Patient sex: M
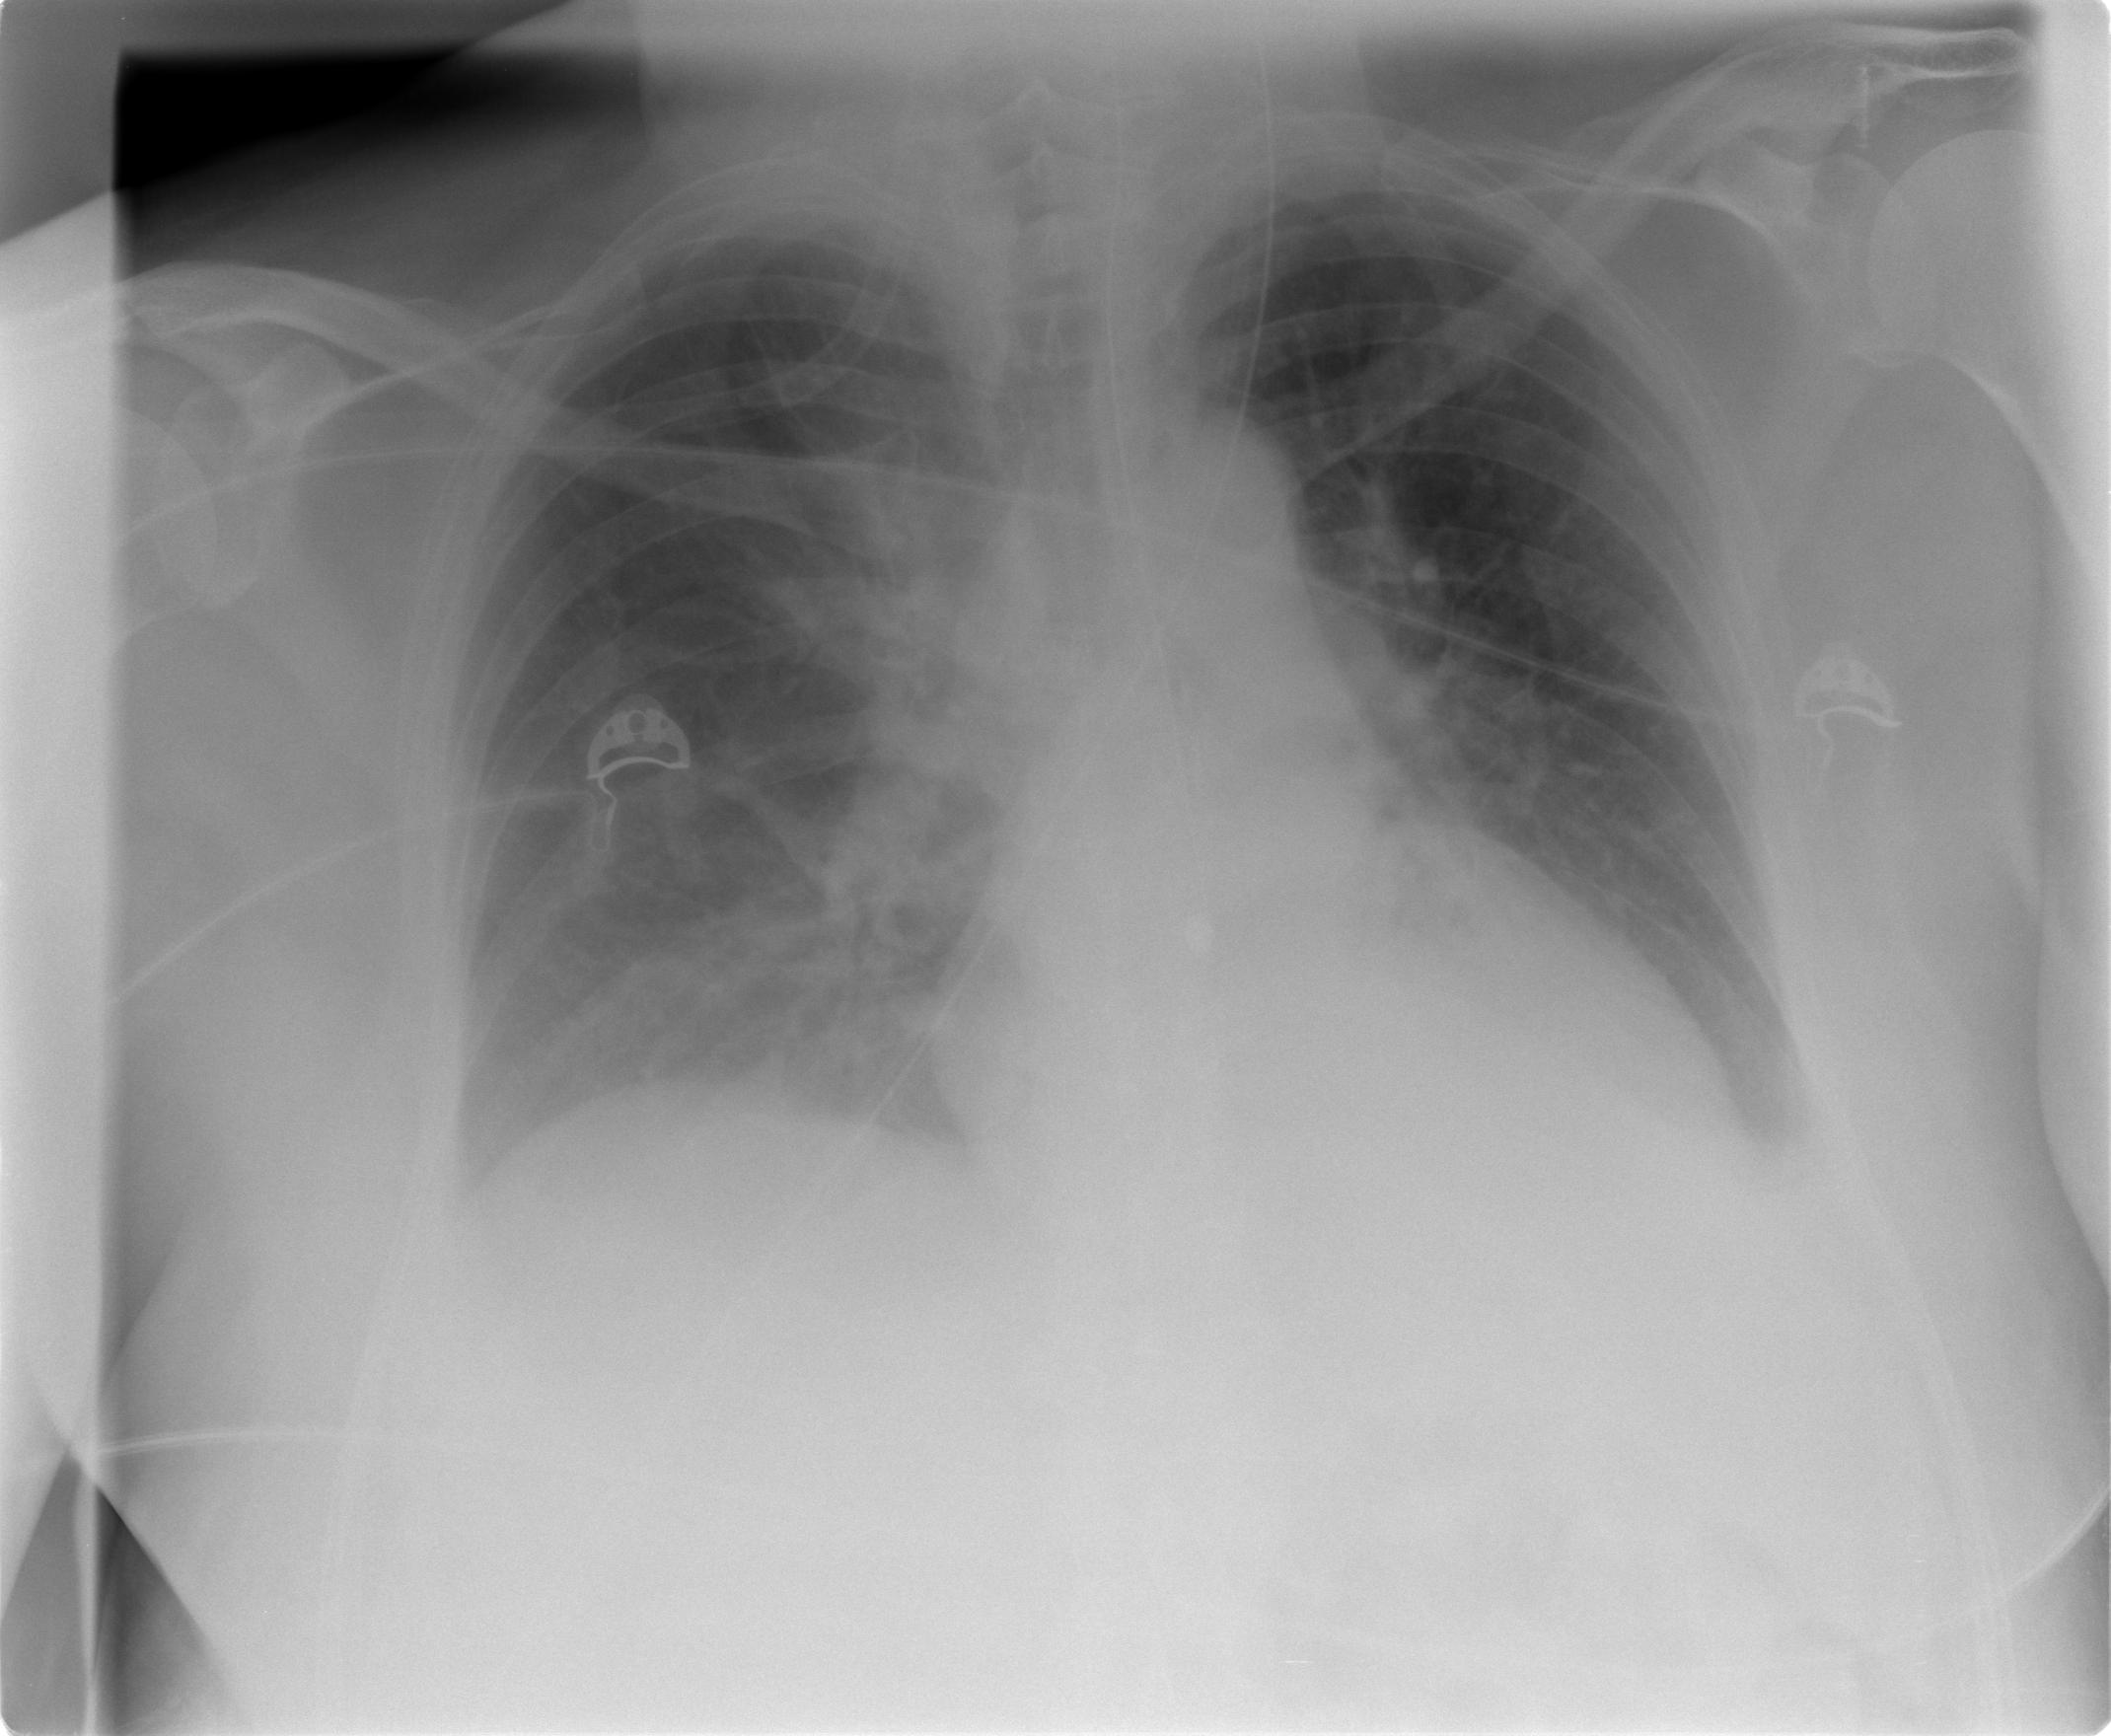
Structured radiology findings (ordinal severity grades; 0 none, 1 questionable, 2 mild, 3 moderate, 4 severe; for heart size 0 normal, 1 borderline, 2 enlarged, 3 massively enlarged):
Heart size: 0
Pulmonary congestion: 0
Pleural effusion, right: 2
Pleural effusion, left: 2
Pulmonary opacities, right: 2
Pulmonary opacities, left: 0
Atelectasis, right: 0
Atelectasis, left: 0